Aerial crown-view tile of a tropical tree (Barro Colorado Island, Panama), acquired 20250217:
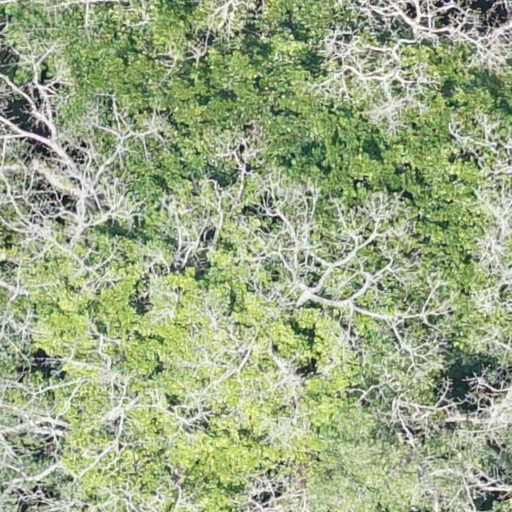
Species: Ceiba pentandra
GBIF accepted scientific name: Ceiba pentandra
Crown area: 1192.114 m²